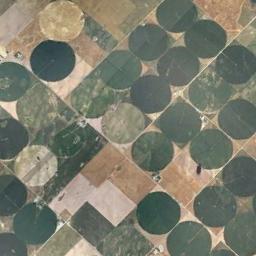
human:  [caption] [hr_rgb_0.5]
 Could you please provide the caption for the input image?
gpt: Several dark green circular farmlands are neatly arranged on the ground .

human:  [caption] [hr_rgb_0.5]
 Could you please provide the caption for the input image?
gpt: Many neatly arranged circular farmland mixed with green and tan .

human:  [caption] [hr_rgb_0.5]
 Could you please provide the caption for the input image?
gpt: Round fields are the same size .

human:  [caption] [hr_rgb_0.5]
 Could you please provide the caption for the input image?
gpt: Some deep green circle farmland are in the bare land .

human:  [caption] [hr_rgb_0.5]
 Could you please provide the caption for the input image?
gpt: There are dozens of circular farmlands of the same size distributed neatly .